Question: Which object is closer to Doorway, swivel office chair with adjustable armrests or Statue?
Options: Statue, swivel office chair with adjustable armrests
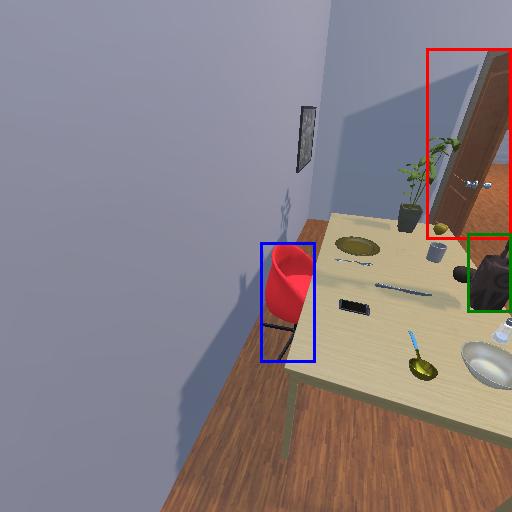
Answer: Statue